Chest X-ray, PA view. Patient: 51 years old, sex M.
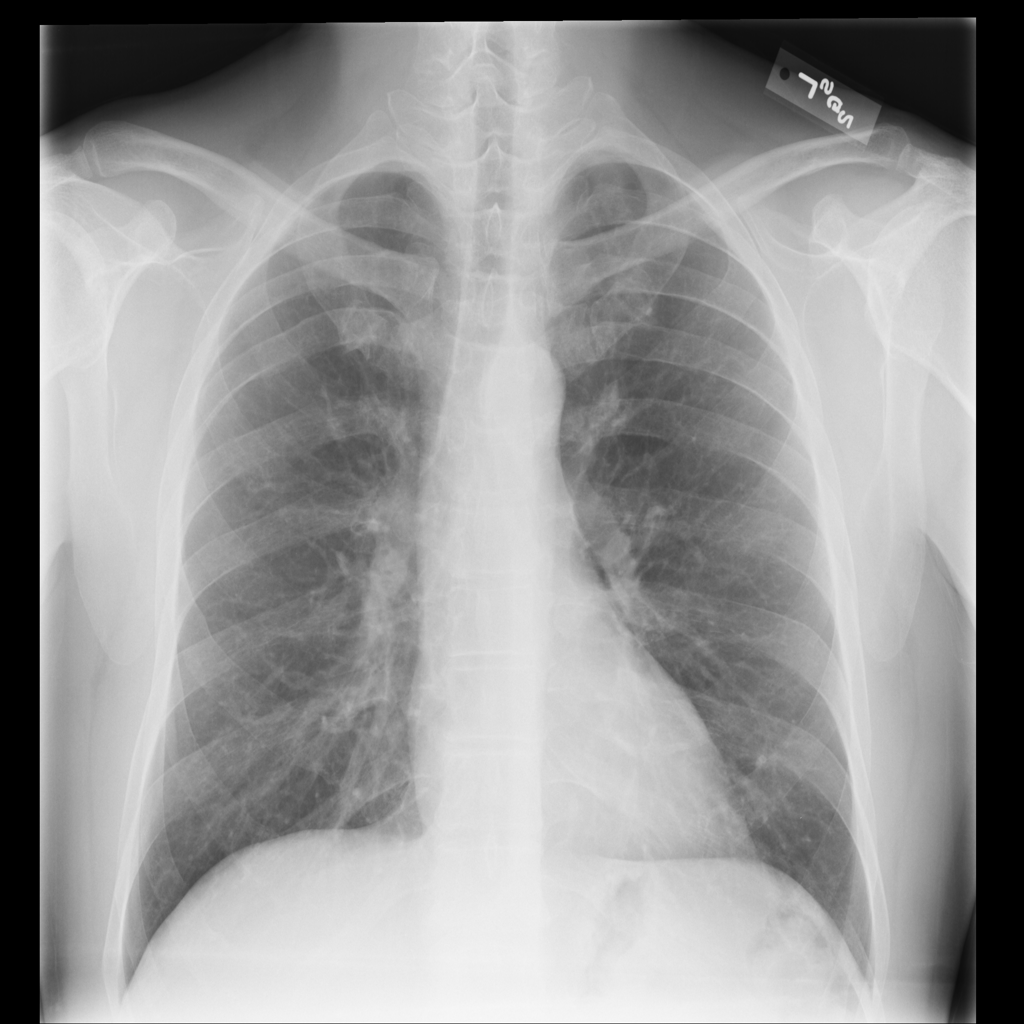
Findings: Infiltration